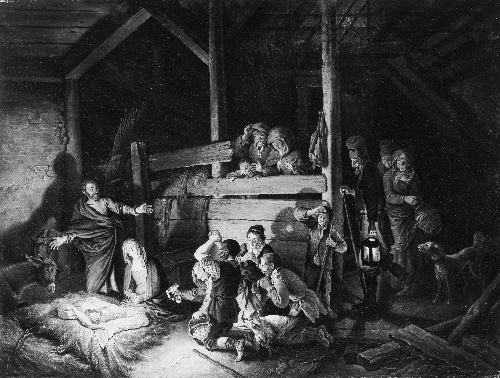
Title: The Adoration of the Shepherds
Artist: Christian Wilhelm Ernst Dietrich
Artist bio: German, Weimar 1712–1774 Dresden
Date: 1760s
Object type: Painting
Classification: Paintings
Medium: Oil on canvas
Dimensions: 21 5/8 x 28 3/4 in. (54.9 x 73 cm)
Department: European Paintings
Credit line: Purchase, 1871
Accession year: 1871
Repository: Metropolitan Museum of Art, New York, NY
Tags: Men|Women|Dogs|Donkeys|Madonna and Child